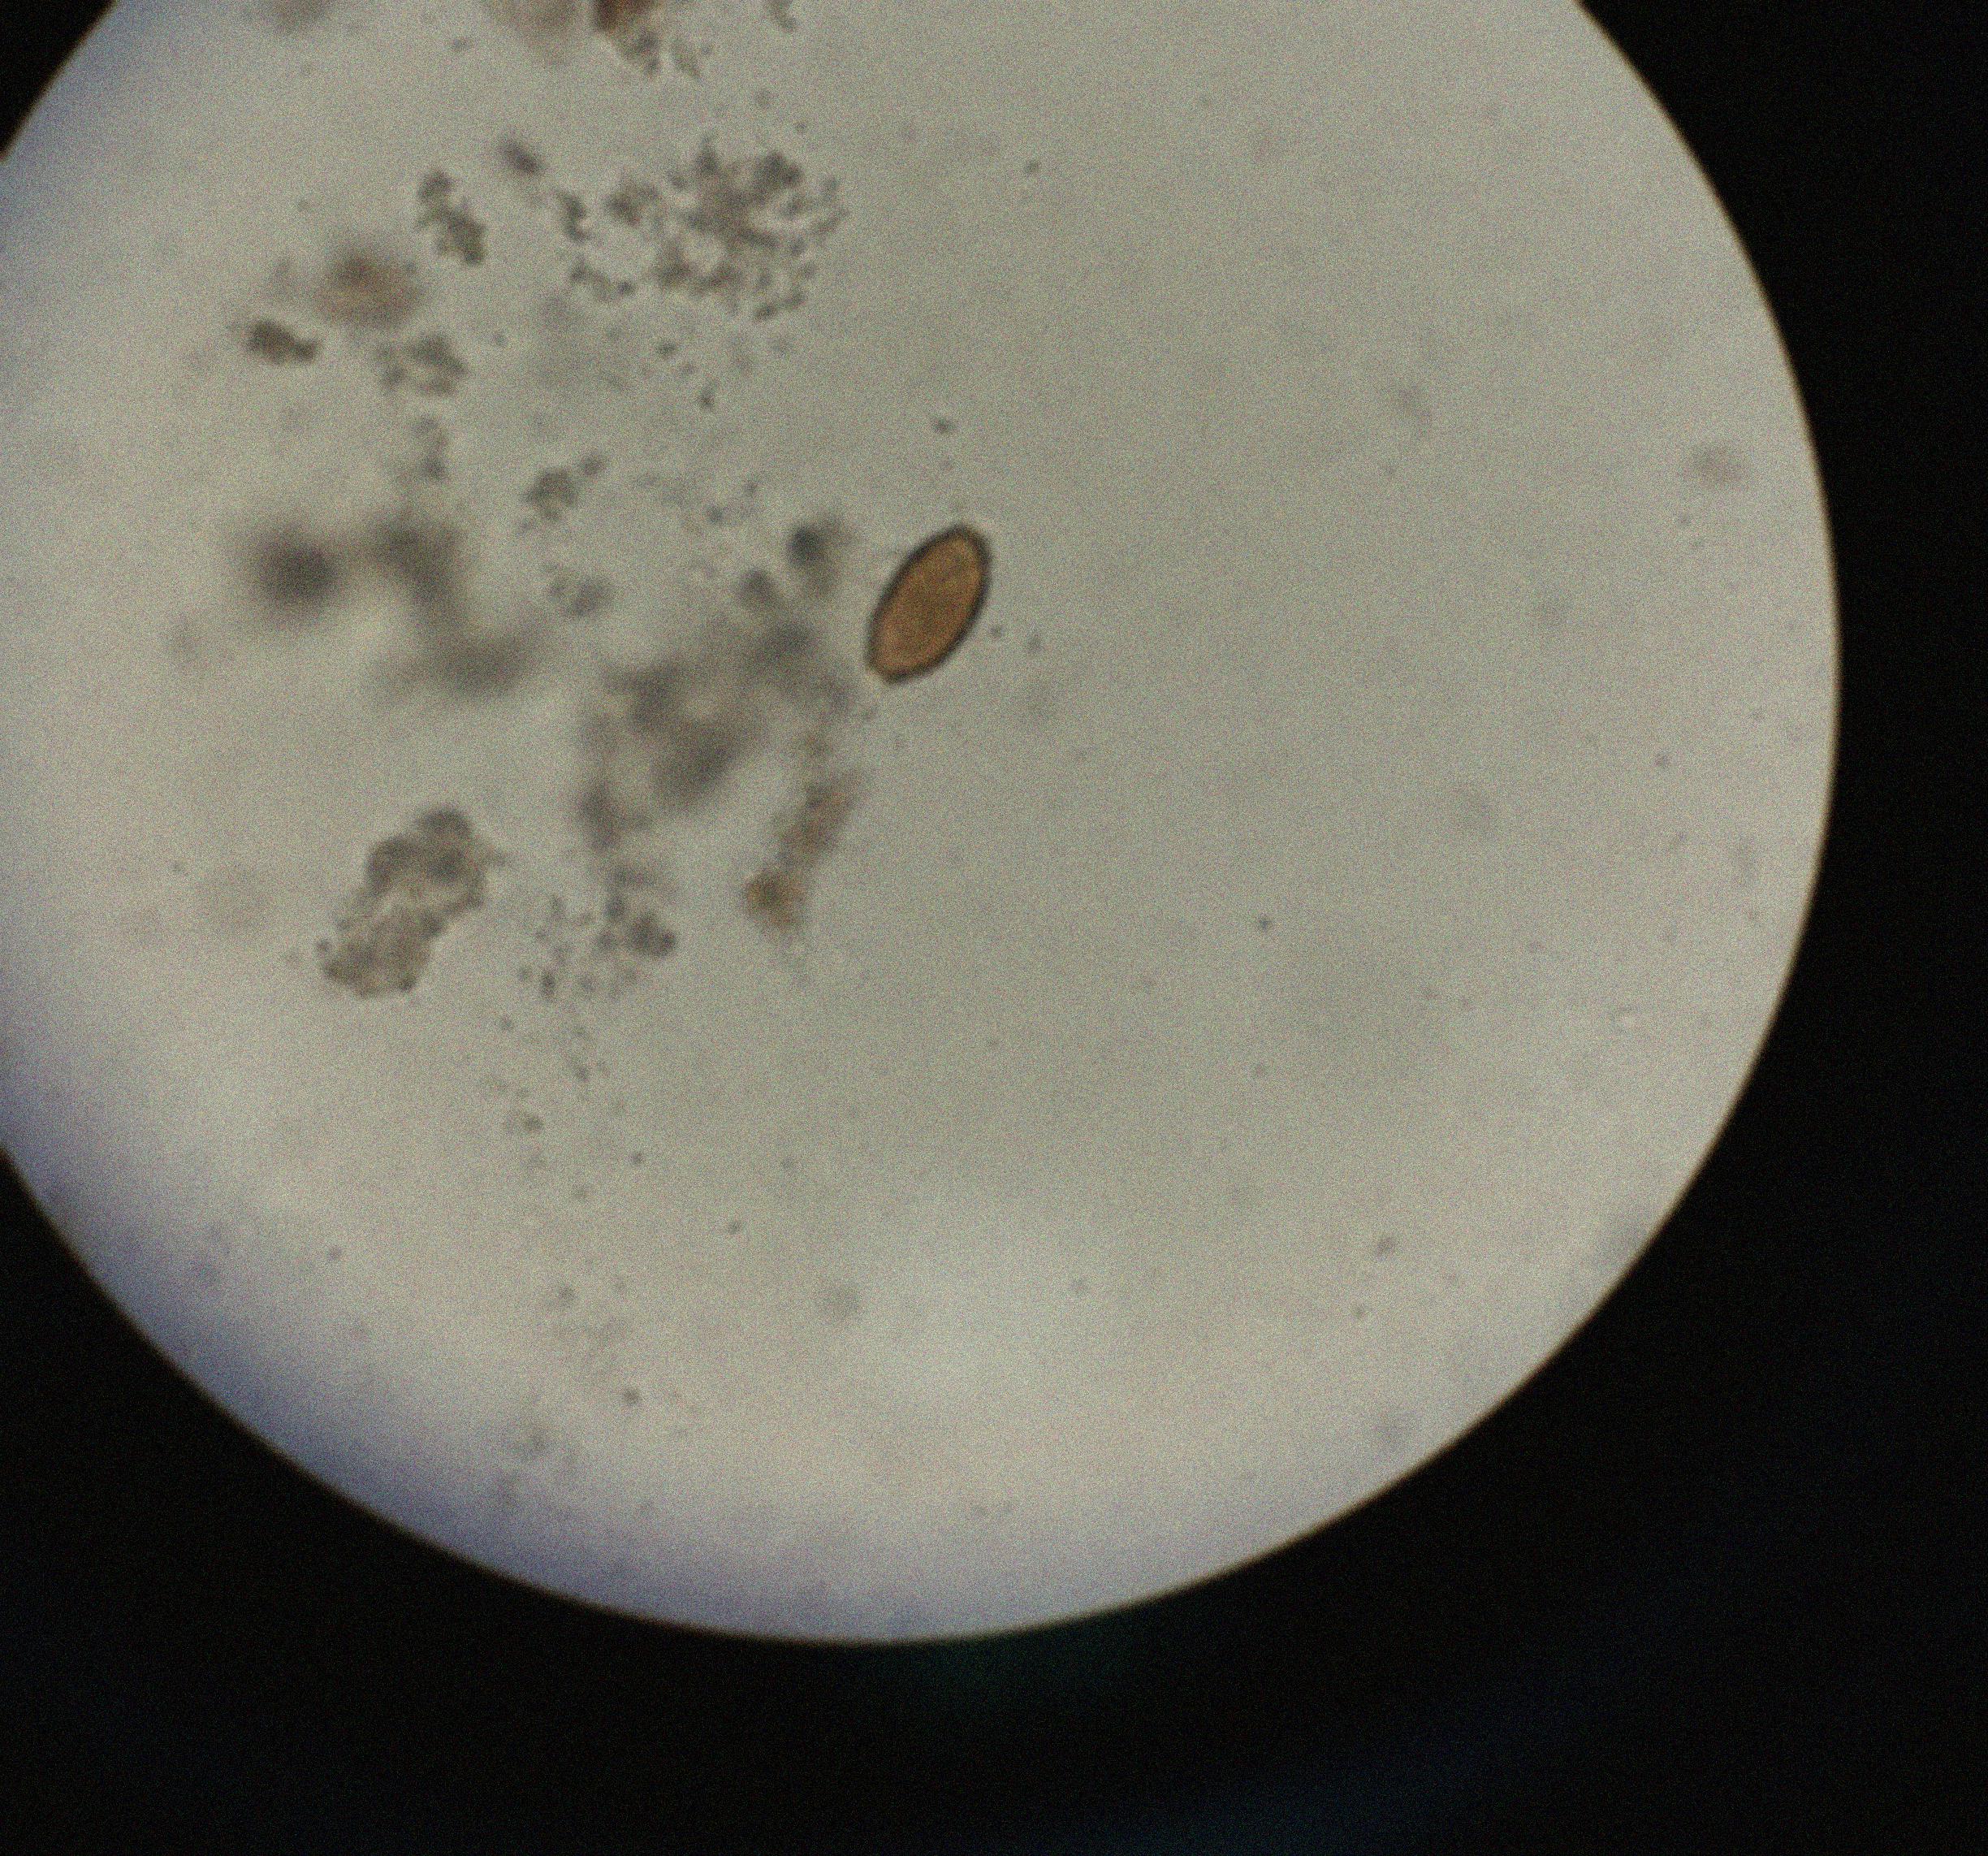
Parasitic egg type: Trichuris trichiura